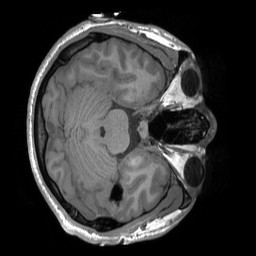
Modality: T1w
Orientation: axial
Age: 25
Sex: male